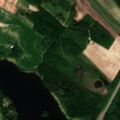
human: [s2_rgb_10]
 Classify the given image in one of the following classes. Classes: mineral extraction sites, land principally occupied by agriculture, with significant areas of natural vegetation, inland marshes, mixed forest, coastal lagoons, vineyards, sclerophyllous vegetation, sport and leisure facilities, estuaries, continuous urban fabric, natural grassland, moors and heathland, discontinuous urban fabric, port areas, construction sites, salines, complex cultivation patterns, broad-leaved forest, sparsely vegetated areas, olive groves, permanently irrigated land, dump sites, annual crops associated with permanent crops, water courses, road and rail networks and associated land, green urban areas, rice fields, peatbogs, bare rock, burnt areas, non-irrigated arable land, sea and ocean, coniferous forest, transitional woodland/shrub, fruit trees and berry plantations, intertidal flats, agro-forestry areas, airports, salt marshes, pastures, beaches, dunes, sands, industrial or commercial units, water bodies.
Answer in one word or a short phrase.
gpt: non-irrigated arable land, broad-leaved forest, mixed forest, water bodies